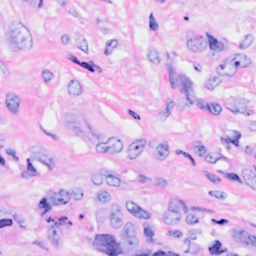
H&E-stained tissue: Breast